Question: I have an image and two points,
and I want to read the pixels between these two points,
and resample them into a small 1x40 array.
I'm using EMGU which is a C# wrapper for OpenCV.
thanks,
SW

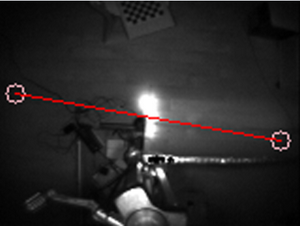
Answer: Emgu CV includes method in the 'Image' class for sampling color along a line called 'Sample'.
Refer to the <URL> the link to 'Image.Sample' in version 2.3.0.
You will still have to re-sample/interpolate the points in array returned from 'Sample' to end up with a 40 element array. Since there are a number of ways to re-sample, I'll suggest you look to other questions for that.